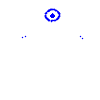
Particle: kaon